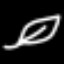
Label: leaf